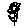
Label: flower